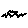
Label: zigzag